Question: I can't change the type of the VIM cursor when I enter the Insert Mode, when I'm using Console2.
I wanted it to do just like in cmd, as shown in the Figure:

I tried do something like <URL>, but It didn't work either.
Does anyone know if this is possible?
Thanks.
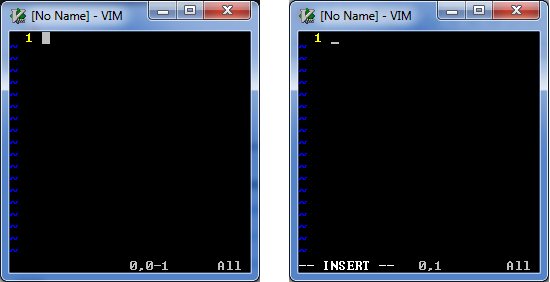
Answer: You can use ConsoleZ (<URL> and select the cursor named "Console".